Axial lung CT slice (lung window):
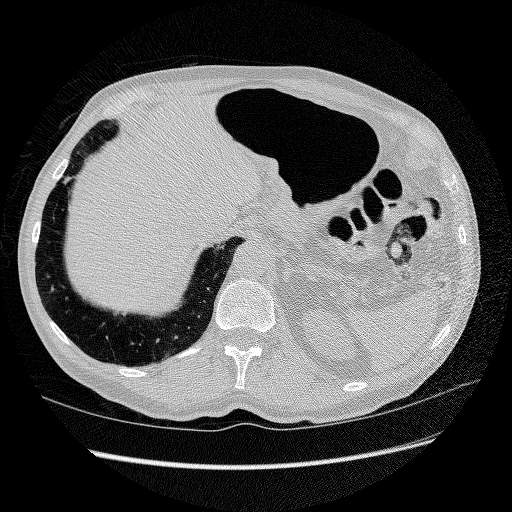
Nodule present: no